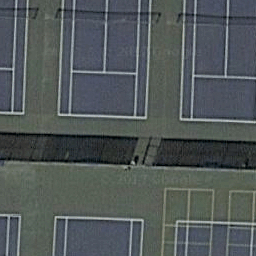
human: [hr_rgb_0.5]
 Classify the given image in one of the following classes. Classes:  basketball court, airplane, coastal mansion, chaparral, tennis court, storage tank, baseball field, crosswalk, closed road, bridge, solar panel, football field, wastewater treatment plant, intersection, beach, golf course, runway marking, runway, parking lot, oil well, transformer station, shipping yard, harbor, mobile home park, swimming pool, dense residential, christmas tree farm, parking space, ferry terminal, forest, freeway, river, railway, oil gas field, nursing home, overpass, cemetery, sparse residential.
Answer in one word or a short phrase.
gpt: tennis court